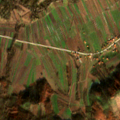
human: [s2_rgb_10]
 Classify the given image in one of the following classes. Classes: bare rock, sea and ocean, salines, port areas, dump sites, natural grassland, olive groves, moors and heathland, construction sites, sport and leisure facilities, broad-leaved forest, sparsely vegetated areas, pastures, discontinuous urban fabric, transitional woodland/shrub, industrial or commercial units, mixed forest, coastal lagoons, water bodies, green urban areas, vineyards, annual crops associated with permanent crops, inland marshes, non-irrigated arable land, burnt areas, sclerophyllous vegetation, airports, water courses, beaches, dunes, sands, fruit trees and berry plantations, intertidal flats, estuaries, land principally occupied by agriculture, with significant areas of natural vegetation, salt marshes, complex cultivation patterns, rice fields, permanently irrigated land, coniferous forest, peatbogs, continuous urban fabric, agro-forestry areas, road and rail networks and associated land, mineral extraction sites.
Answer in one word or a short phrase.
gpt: non-irrigated arable land, complex cultivation patterns, broad-leaved forest